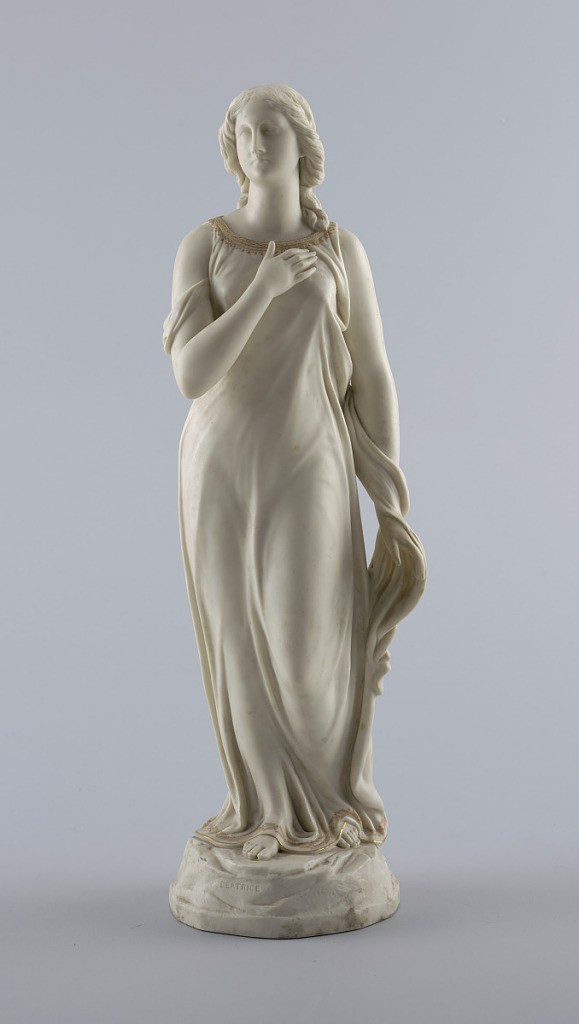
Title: Sculpture of "Beatrice"
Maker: Spode Ceramic Works, English, established 1776
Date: ca. 1860
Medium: biscuit (parian), vitreous enamel, gold
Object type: sculpture
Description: On irregularly cut base, a standing figure of a young woman with left knee bent and right arm and hand lifted to left breast. Flowing dress ornamented with enamel and gold. "BEATRICE" impressed on front of base.